Aerial crown-view tile of a tropical tree (Barro Colorado Island, Panama), acquired 20250217:
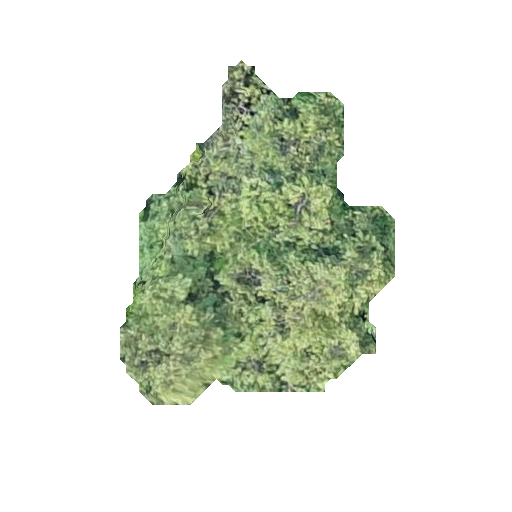
Species: Quararibea stenophylla
GBIF accepted scientific name: Quararibea stenophylla
Crown area: 91.399 m²